Interaction volume radius: 5 \u00c5
Interaction volume height: 25 \u00c5
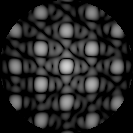
Disorder parameter: 0.08298